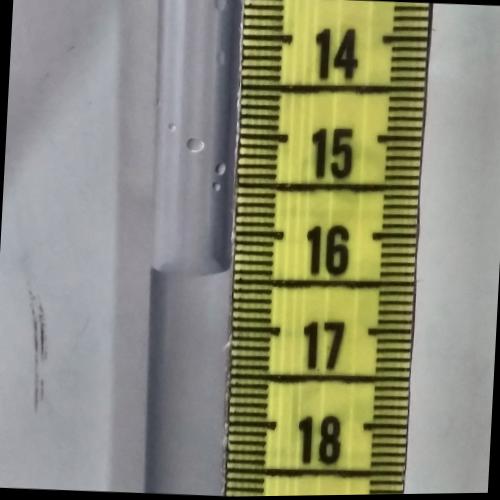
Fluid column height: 16.4 cm